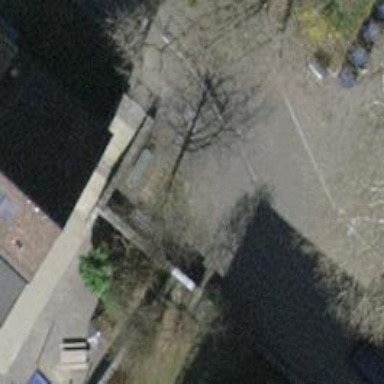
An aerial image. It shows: Waste disposal amenity located near tree.